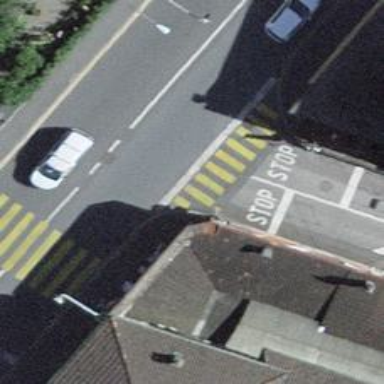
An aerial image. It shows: Crossing with zebra markings controlled by traffic signals.